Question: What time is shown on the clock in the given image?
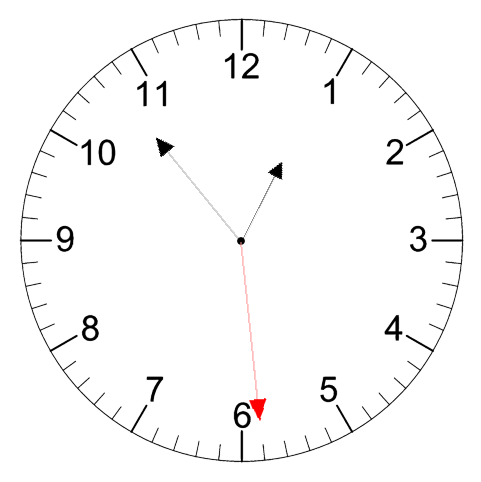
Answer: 12:53:29